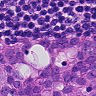
Metastatic tissue present: yes